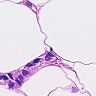
Metastatic tissue present: no